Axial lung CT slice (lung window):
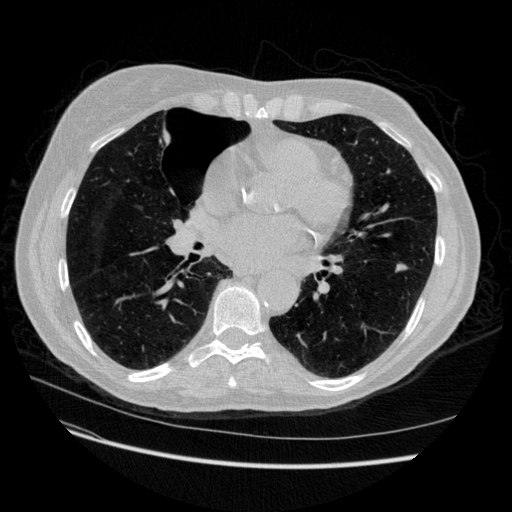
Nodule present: yes
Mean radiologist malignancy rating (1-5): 3